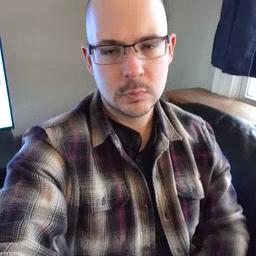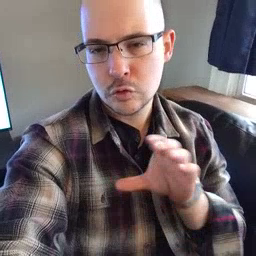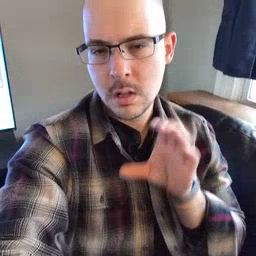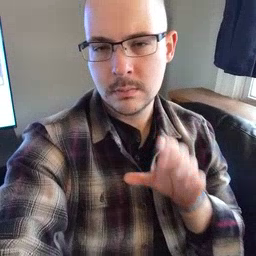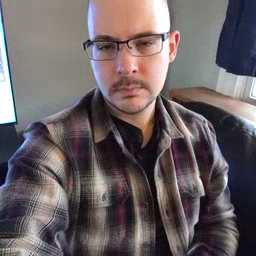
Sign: chocolate